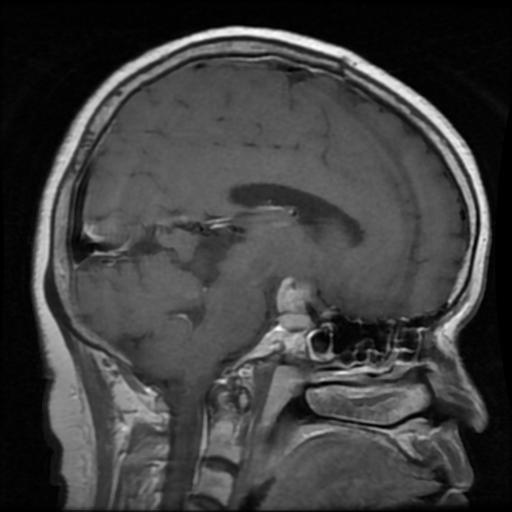
Label: pituitary